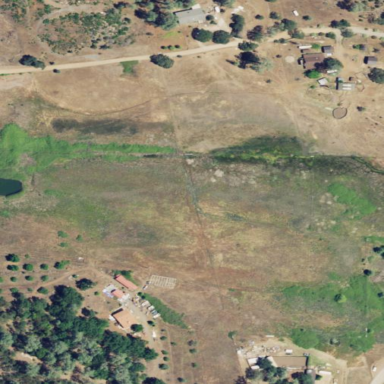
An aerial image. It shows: Meadow serving as grazing land.